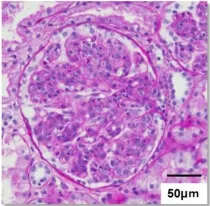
Pathological observation by percutaneous renal biopsy. (c) Electronic microscope. According to pathological observation, glomerulus inflammatory cells infiltrating into the glomerular tuft increased. Glomerular C3 deposition (starry sky pattern) was observed by fluorescent antibody method. Electronic microscope finding of a portion of a glomerulus. Subepithelial dense deposit (hump; black arrow) and intramembranous deposits (white arrows) are shown. C3: complement 3.
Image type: pathology (pas)